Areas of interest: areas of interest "Transportation stations"
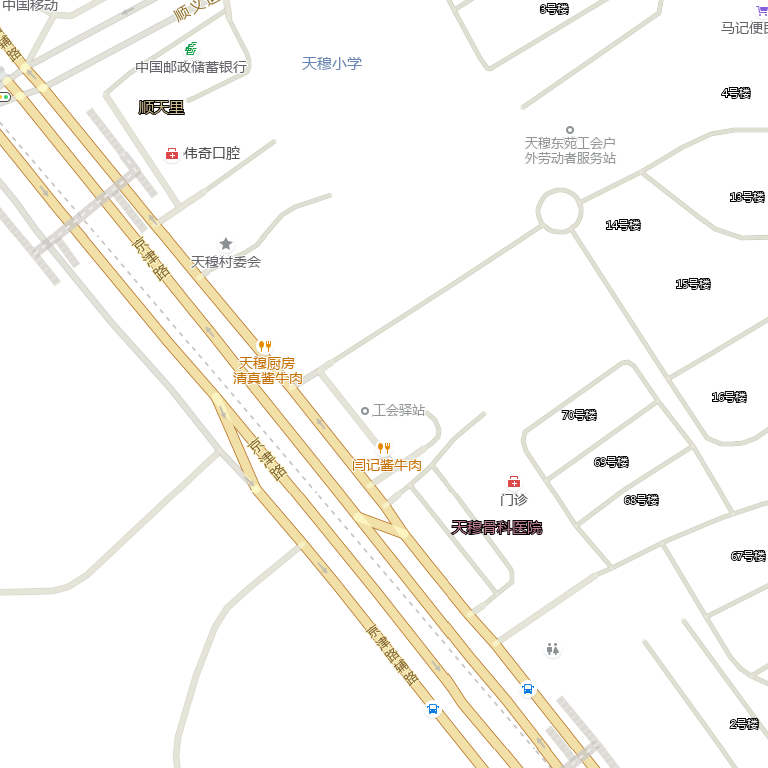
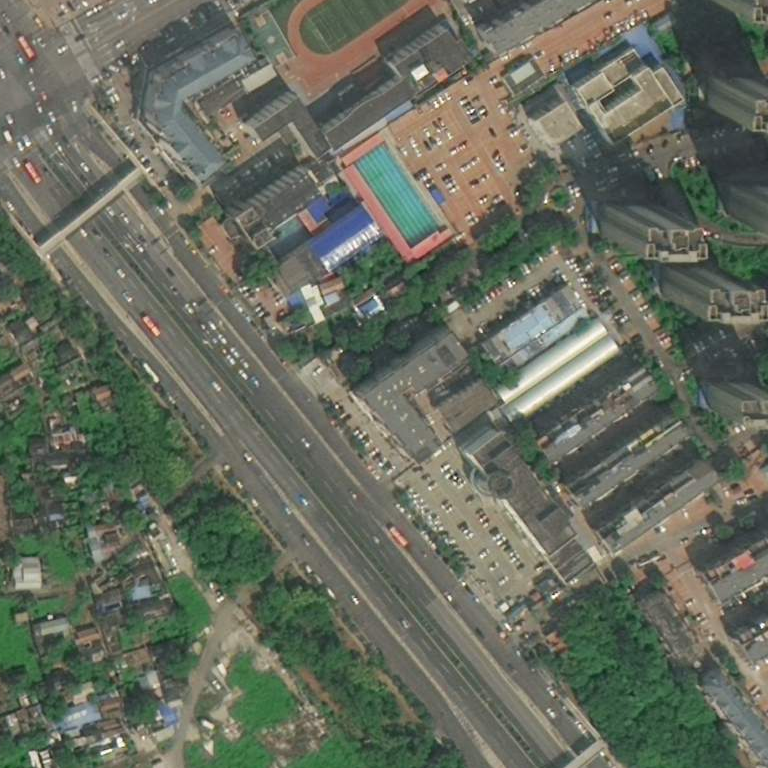